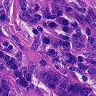
Metastatic tissue present: yes